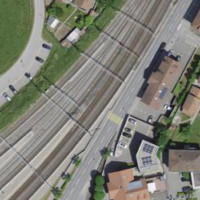
EUNIS habitat code: 54
Species observed at this site:
Cydonia oblonga